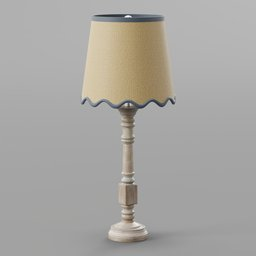
Label: lighting